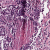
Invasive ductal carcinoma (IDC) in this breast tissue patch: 1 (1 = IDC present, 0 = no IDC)